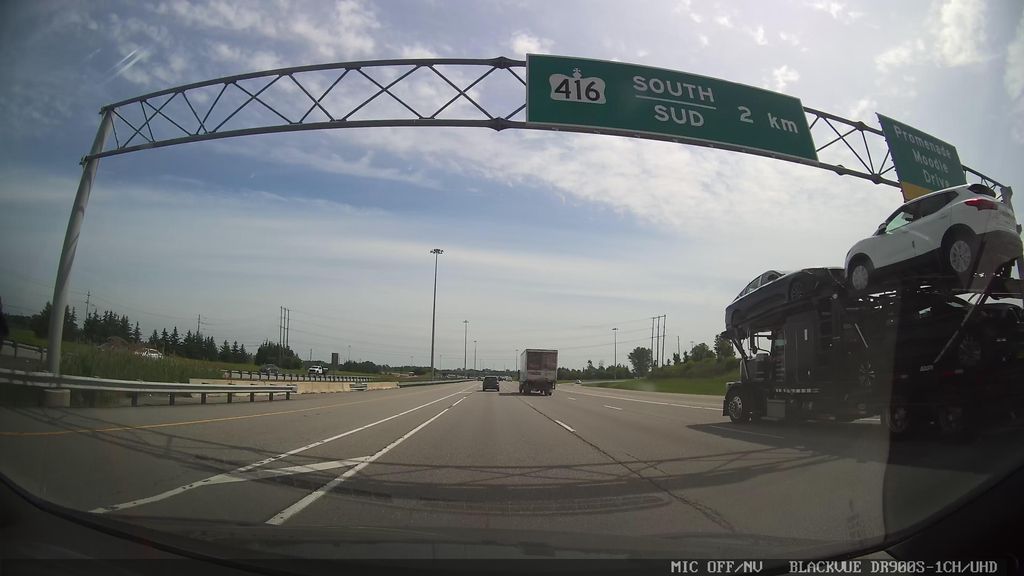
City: ottawa-gatineau